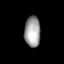
Tissue: lung
Cell type: Endothelial cells
Senescence score: 0.602
Nuclear area (px): 477
Mean DAPI intensity: 159.338